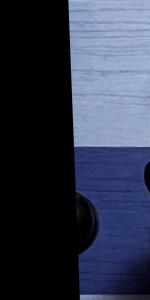
Label: Rook_Black